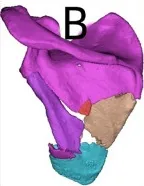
Patient's 3D printing and customized steel plate data. (A,B) Virtual simulation of preoperative CT data.
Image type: radiology (ct)